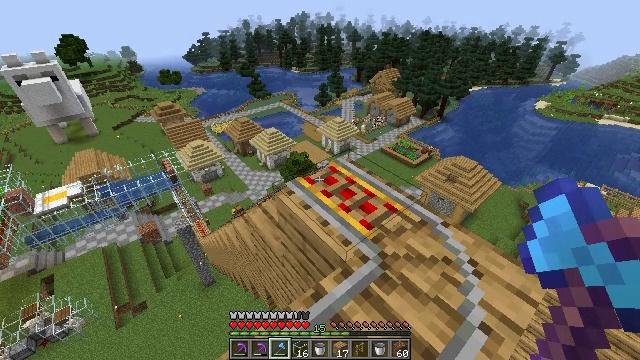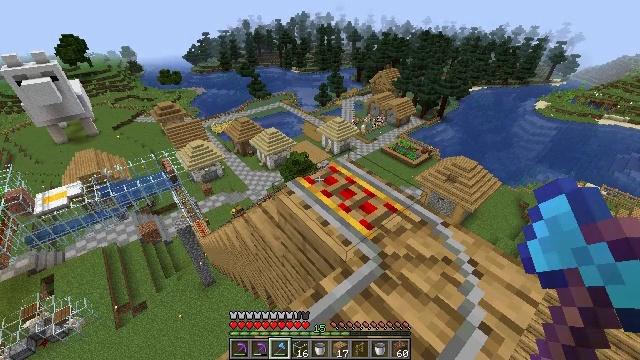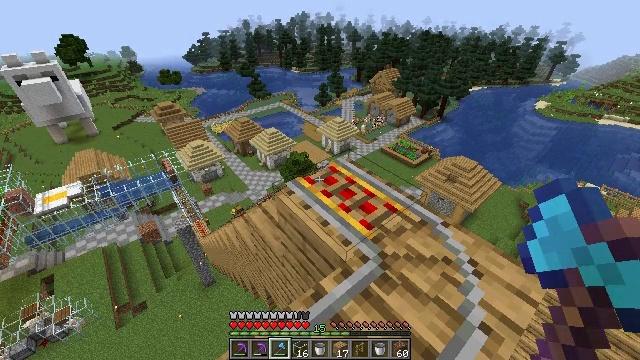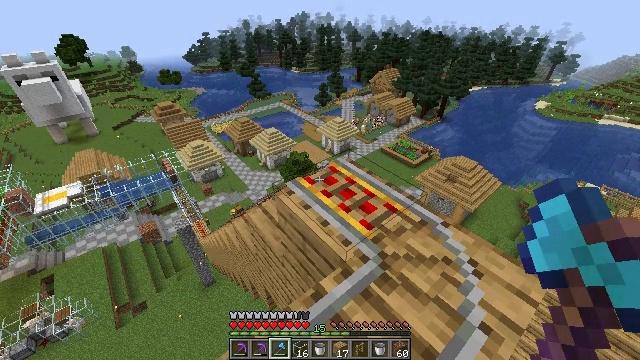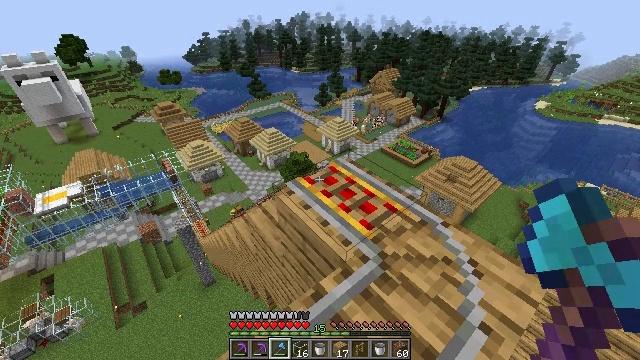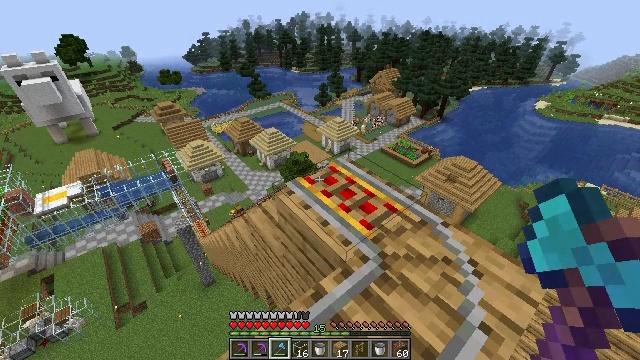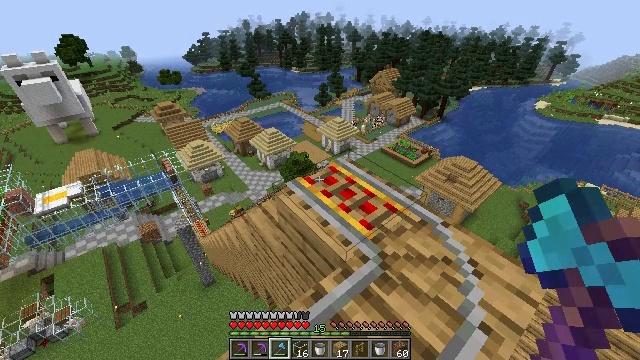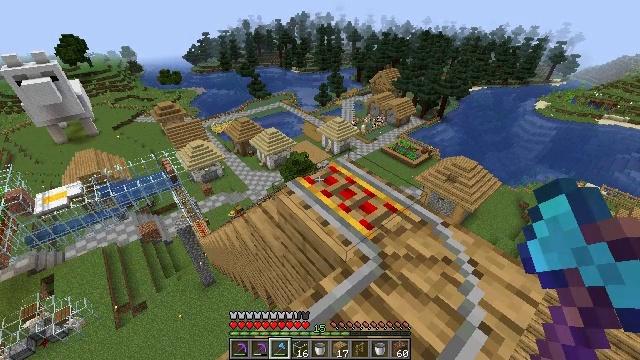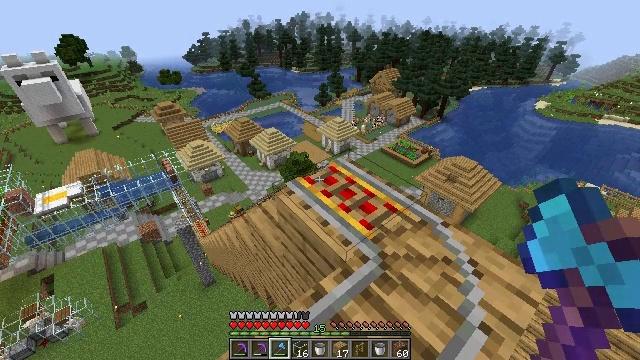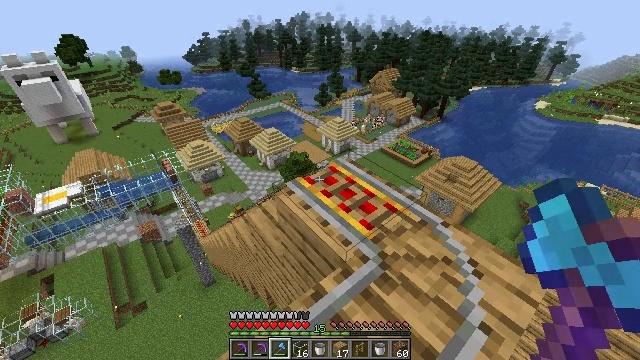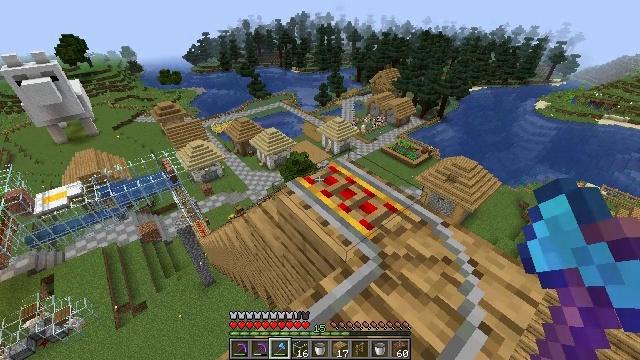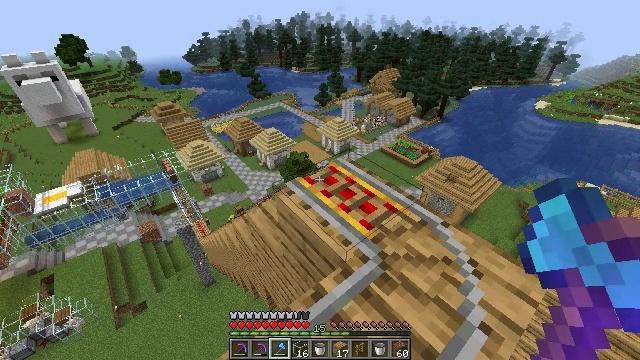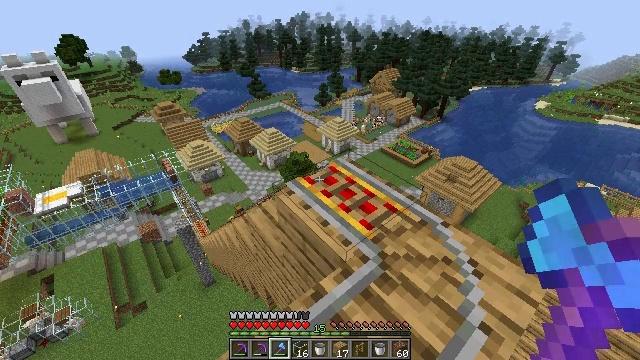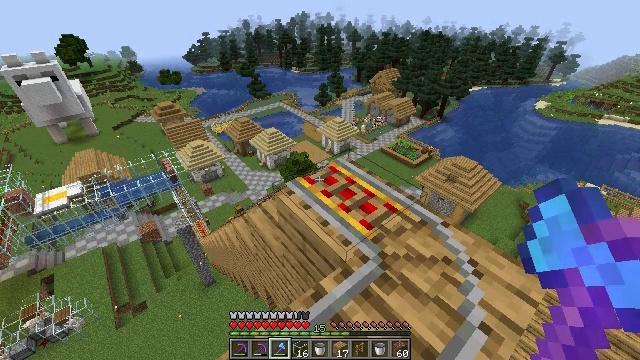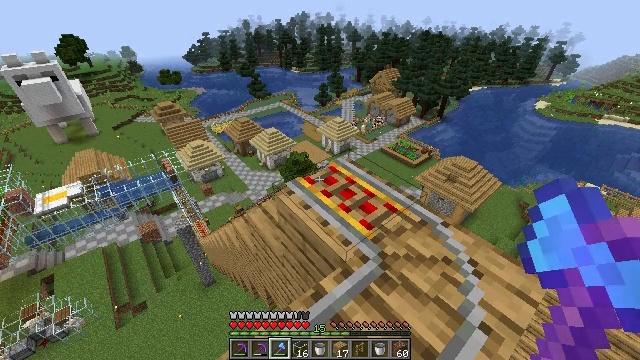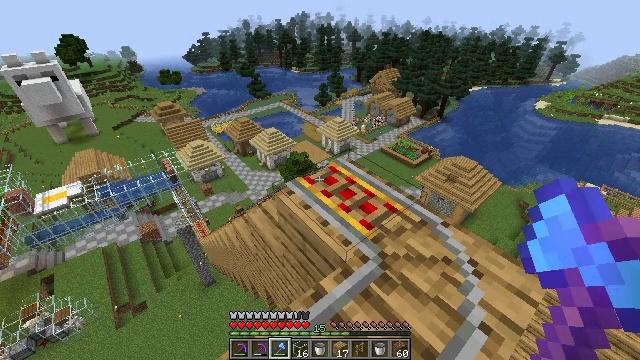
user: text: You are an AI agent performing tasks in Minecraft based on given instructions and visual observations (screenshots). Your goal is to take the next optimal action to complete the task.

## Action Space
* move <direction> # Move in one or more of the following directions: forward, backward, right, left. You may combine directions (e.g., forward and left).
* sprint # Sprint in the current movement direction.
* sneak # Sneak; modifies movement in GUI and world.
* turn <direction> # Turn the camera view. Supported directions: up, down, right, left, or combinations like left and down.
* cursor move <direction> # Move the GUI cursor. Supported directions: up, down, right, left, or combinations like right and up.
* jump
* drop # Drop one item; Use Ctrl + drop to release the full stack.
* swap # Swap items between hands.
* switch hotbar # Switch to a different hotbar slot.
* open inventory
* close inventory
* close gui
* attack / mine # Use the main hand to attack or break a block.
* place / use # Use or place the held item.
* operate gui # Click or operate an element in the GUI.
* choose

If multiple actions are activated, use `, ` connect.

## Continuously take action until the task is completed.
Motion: motion action
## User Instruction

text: Gather the rail for future use.
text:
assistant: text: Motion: no_op
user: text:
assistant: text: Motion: no_op
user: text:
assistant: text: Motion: no_op
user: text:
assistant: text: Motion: no_op
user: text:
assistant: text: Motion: no_op
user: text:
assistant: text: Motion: no_op
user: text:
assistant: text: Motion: no_op
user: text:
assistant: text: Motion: no_op
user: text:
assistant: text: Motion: no_op
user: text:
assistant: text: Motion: no_op
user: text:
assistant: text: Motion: no_op
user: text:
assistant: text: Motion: no_op
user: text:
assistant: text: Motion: no_op
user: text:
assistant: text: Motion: no_op
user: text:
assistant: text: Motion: no_op
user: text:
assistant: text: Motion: no_op
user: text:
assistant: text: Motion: no_op
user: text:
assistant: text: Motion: no_op
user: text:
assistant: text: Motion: no_op
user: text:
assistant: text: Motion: no_op
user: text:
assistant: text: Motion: no_op
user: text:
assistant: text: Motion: no_op
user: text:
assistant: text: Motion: no_op
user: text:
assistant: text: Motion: no_op
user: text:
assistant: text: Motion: no_op
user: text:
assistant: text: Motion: no_op
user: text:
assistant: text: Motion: no_op
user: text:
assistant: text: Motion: no_op
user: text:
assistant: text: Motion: no_op
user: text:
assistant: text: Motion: no_op